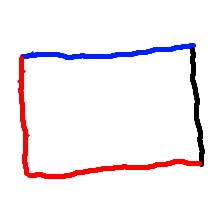
Shape: rectangle